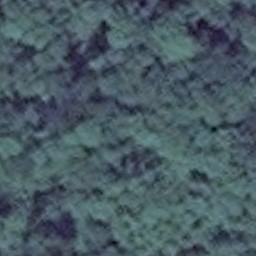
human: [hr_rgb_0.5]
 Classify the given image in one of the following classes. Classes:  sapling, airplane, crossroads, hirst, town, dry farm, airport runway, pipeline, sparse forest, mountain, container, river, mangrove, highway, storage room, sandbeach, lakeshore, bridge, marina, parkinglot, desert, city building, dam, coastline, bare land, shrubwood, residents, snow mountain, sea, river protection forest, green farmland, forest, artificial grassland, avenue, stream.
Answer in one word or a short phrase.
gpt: forest